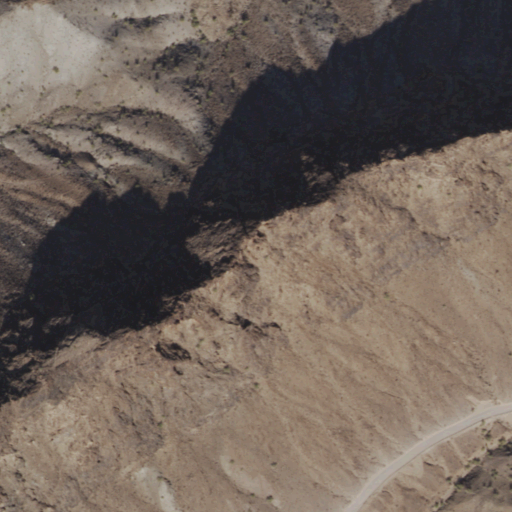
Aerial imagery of mountain in Arizona named Billy Mack Mountain containing only shrub